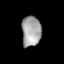
Tissue: lung
Cell type: Fibroblasts
Senescence score: 0.5787
Nuclear area (px): 574
Mean DAPI intensity: 162.514